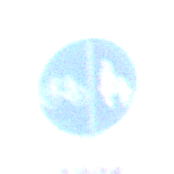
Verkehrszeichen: GetrennterRadUndGehwegRadwegLinks
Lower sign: HinweisDurchVerbaleAngabe2
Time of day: SunriseSunset
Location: Outdoor (Nature)
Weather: Clear
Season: NotSpecified
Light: Natural